Question: I'm testing a game on the OS X version of Sprite Kit, and find that some textures report their size incorrectly. I'm wondering if anyone else is seeing this problem and whether there is an explanation for it?
Just to rule out any other issues before I report this as a bug. If this is a known bug, please say so.
I'm loading this texture, it is 256x256 pixels in size:

When I log the SKTexture created from this image, then the SKTexture description gives me the correct size but the 'size' property does not, it says the image is 204.8 x 204.8.
'''
tex = <SKTexture> 'Tileset_GeometryB.png' (256 x 256)
tex.size = {204.80000000000001, 204.80000000000001} // Huh? WTF?!?
tex.textureRect = {{0, 0}, {1, 1}}
'''
I load the exact same texture using the same code on iOS Simulator and device - size property is always correct: 256x256.
I also tried loading this texture before anything else just to avoid any possible side effects. Still the texture size is wrong.
It is worth noting that this doesn't happen with all textures, but does happen on all 256x256 textures I load. A 128x256 texture reports its size correctly.
I also did a clean build, and I'm testing on Mavericks (13A603) with Xcode 5.0.1 (5A2053).
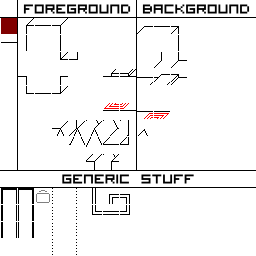
Answer: Apparently this issue is caused by incompatible image programs, in my case Inkscape was always the culprit.
The appeared to work correctly but cause Sprite Kit to report the size incorrectly. In every instance this happened to me, the fix was simply to open the PNG file in <URL>, then "Save As" under the same filename to force the program to re-save the PNG file.
I assume opening and saving with other image programs might work as well, perhaps even Preview might help to fix this or a command line tool like <URL>.
There's also a certain consistency because Inkscape texture size is reported as 20% less, ie 204.8 for a 256 texture, or 0.8 for a 1-pixel texture. The problem seems to be with Inkscape's ppi (pixels per inch) setting, where it does not allow values below 90 ppi. But Photoshop's default is 72 ppi which is exactly 20% less. And I take it that Sprite Kit assumes the PNG to be 72 ppi, gets a 90 ppi image, and thus incorrectly (or correctly?) calculates the PNG's size as 20% less than what it actually is.